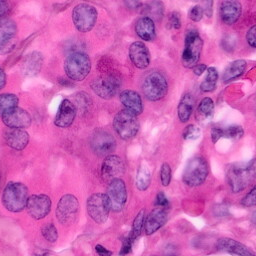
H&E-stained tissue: Pancreatic